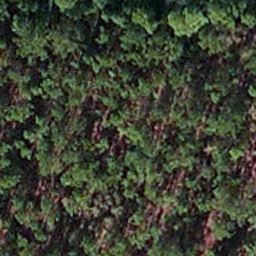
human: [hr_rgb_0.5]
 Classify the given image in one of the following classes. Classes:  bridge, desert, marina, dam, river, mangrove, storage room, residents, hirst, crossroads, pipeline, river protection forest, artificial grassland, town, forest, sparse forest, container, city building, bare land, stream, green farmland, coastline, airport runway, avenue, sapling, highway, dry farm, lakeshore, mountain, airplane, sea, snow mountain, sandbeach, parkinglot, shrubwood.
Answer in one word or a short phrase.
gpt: sapling